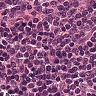
Metastatic tissue present: no